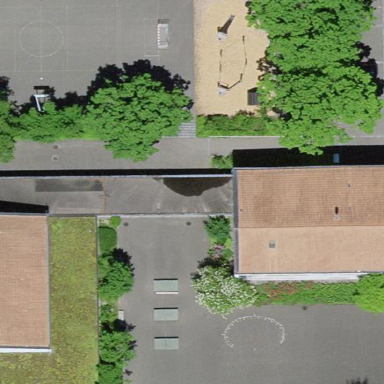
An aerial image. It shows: School.